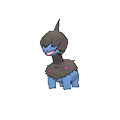
Pok\u00e9mon: deino